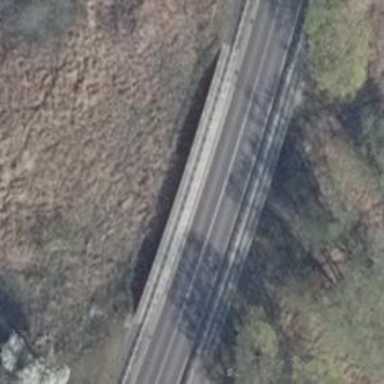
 featuring bridge. There are sidewalks on both sides and designated cycle lane."